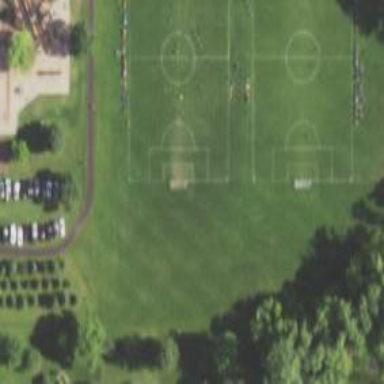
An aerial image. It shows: Soccer pitch designated for leisure and sports activities.